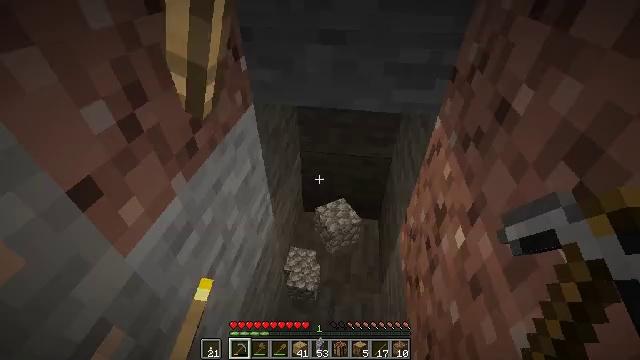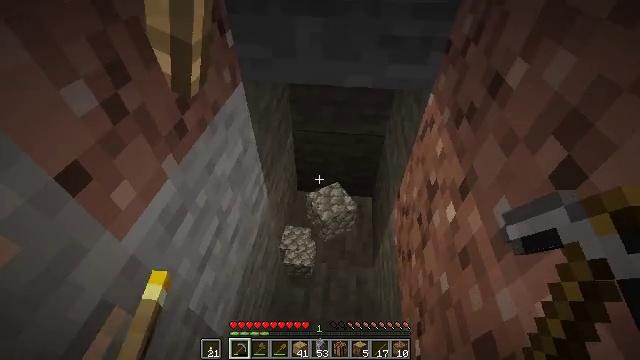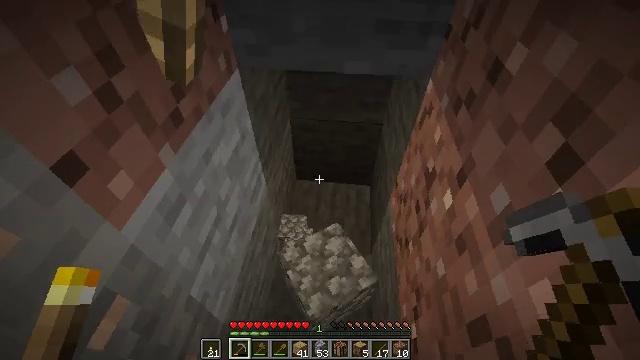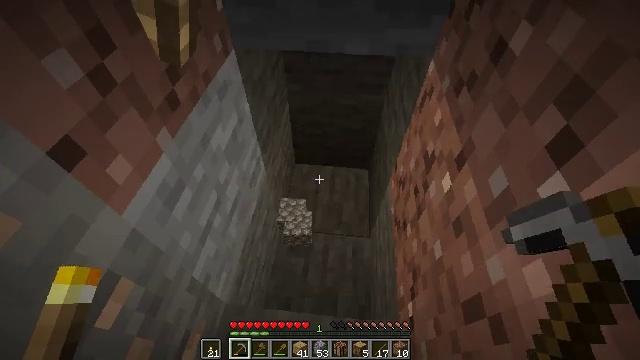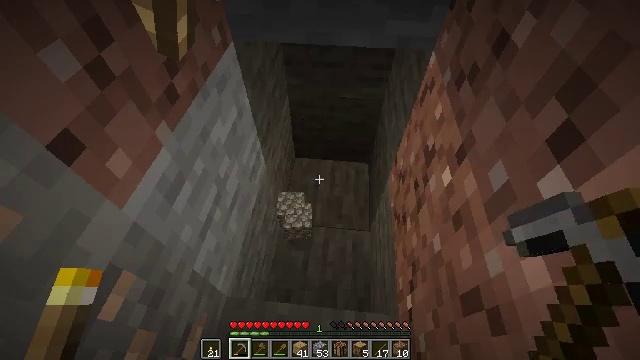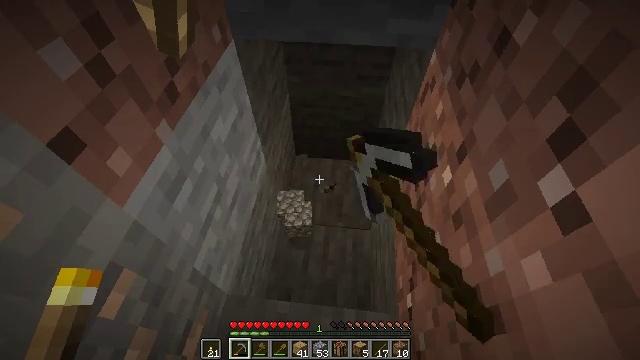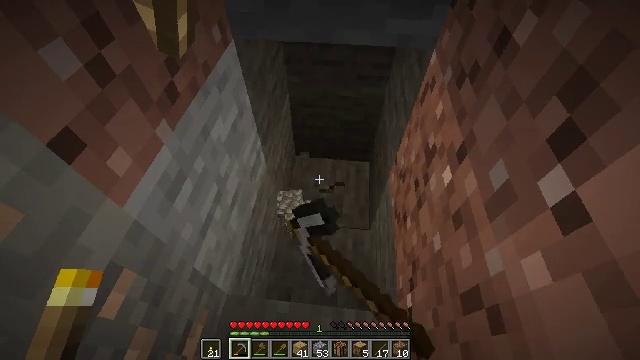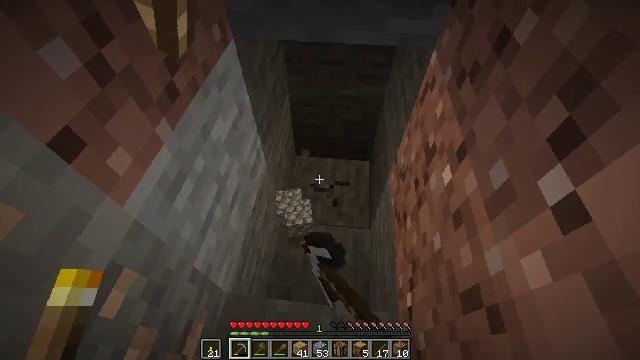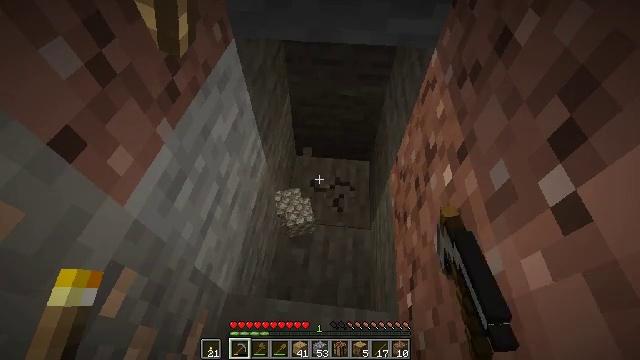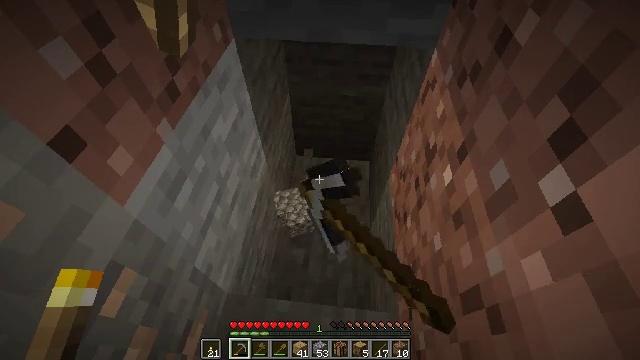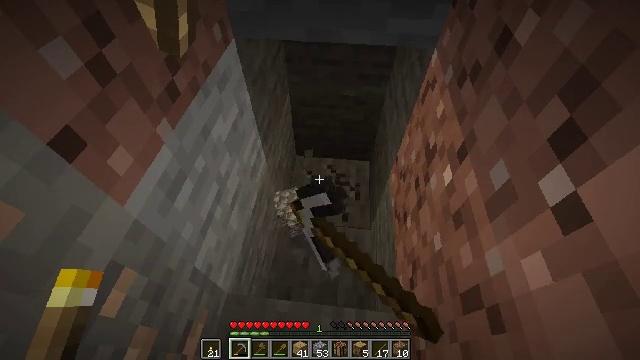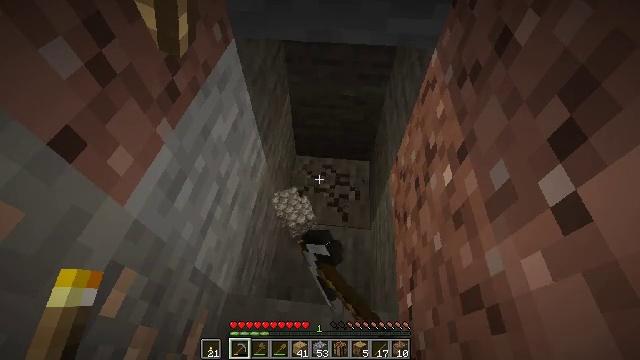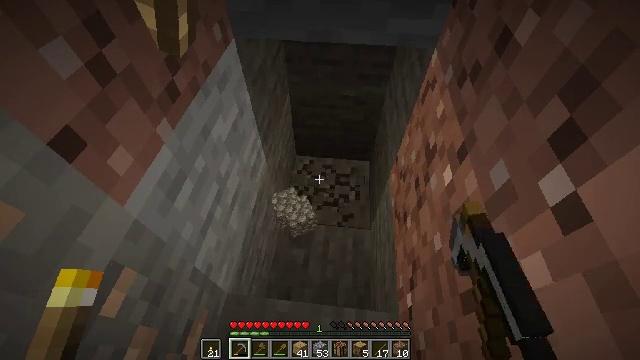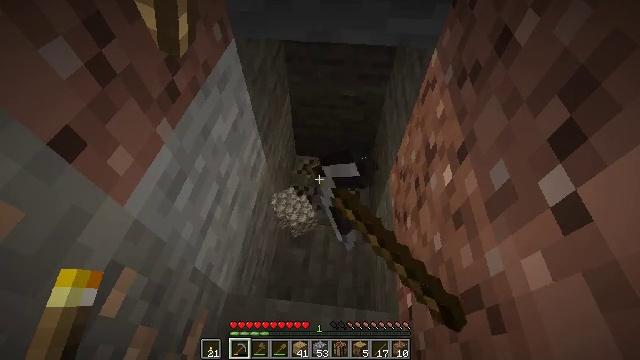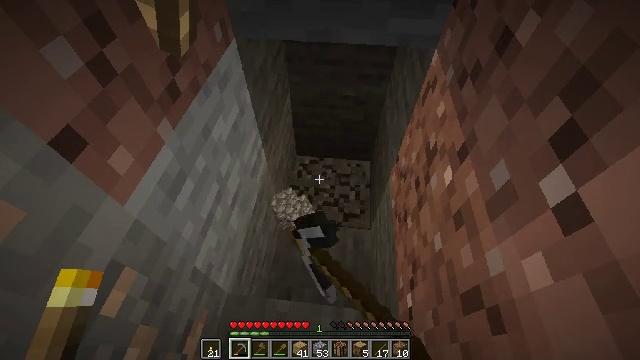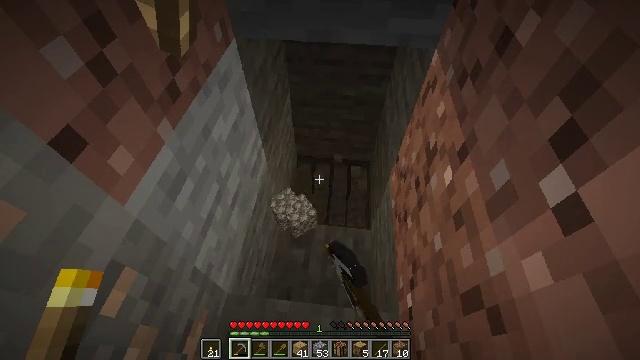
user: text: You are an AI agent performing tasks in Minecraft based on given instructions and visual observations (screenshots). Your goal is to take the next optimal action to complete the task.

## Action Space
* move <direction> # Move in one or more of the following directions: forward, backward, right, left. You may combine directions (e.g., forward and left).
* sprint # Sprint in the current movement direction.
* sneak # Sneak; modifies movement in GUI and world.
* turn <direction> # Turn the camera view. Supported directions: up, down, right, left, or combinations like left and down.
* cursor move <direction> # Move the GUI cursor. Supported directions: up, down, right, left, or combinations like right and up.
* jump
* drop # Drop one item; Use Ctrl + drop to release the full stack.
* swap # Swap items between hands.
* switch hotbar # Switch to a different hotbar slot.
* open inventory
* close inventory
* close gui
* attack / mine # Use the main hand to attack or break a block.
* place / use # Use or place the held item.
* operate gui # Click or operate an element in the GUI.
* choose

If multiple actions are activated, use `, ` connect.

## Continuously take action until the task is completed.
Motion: motion action
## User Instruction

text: Mine stone underground.
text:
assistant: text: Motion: turn right and down
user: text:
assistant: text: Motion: turn down
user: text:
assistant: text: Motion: turn down
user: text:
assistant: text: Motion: turn down, attack / mine
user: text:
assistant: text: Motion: attack / mine
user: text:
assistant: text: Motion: attack / mine
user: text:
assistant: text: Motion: attack / mine
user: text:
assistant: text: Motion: attack / mine
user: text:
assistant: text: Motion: attack / mine
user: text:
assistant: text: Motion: attack / mine
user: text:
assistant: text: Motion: attack / mine
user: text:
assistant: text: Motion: attack / mine
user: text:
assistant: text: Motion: attack / mine
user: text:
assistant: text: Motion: attack / mine
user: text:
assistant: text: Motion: attack / mine
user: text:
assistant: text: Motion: attack / mine
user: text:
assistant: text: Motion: attack / mine
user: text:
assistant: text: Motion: attack / mine
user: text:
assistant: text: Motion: attack / mine
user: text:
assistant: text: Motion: attack / mine
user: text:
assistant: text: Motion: attack / mine
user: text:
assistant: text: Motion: attack / mine
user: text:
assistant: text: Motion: attack / mine
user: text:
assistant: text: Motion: attack / mine
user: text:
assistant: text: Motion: attack / mine
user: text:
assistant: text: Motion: attack / mine
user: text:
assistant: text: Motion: attack / mine
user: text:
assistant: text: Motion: attack / mine
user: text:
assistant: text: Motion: attack / mine
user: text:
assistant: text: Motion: attack / mine